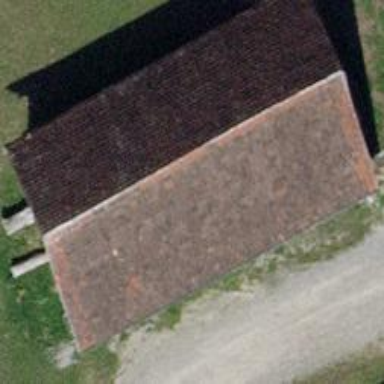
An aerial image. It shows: Farm auxiliary building with gabled roof.